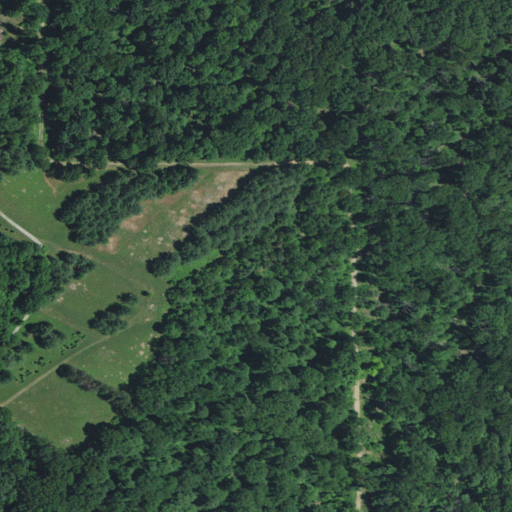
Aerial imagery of mountain in Indiana named Patterson Hill containing deciduous forest, mixed forest, and grassland